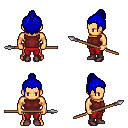
a pixel art fantasy rpg character, male body template, human, tanned skin, maroon sleeveless shirt, red pants, blue short topknot hairstyle, bracelets, maroon shoes, spear, four views (front, back, left, right), 2x2 character sprite sheet, small pixel art, hard edges, no anti-aliasing